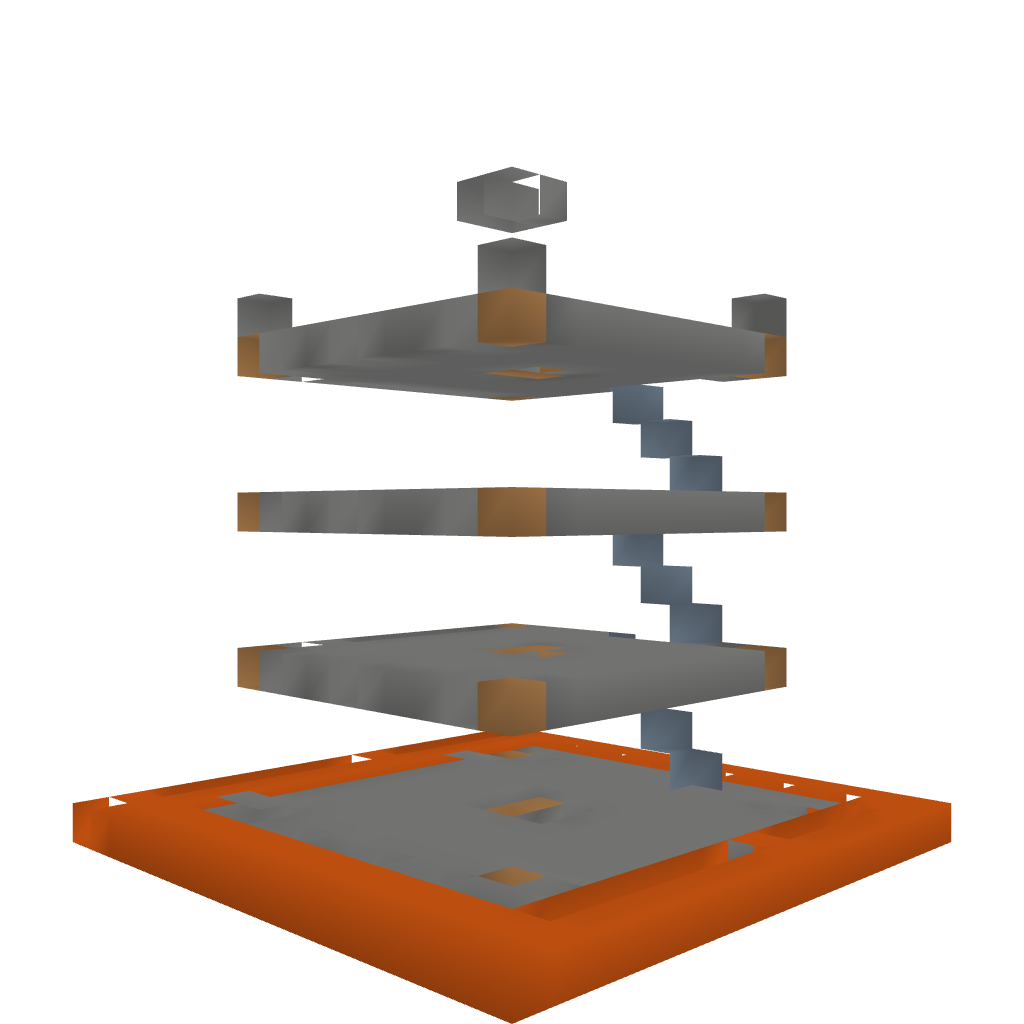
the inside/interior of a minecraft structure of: castle 4